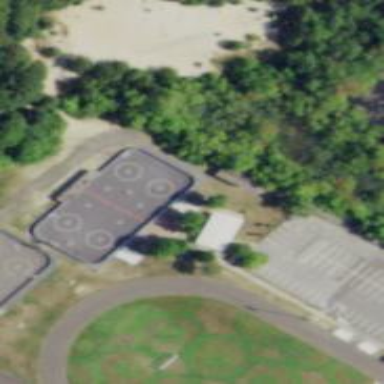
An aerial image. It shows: Hockey pitch for leisure sports activities.